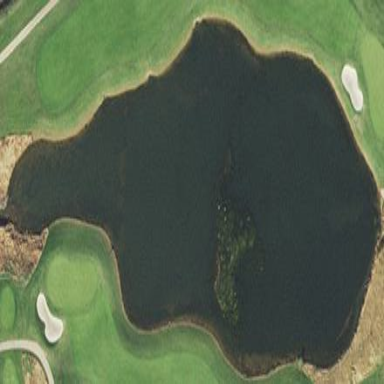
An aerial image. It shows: Water hazard on golf course.